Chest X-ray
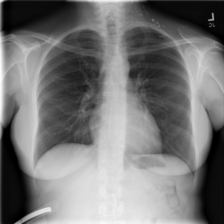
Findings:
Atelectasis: negative
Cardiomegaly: negative
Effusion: negative
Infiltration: negative
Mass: negative
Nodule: negative
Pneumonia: negative
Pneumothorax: negative
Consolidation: negative
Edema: negative
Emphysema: negative
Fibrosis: negative
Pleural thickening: negative
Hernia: negative